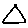
Label: triangle